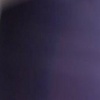
Label: space